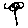
Label: flower